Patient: sex F, age 58
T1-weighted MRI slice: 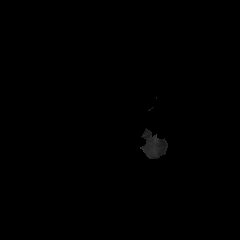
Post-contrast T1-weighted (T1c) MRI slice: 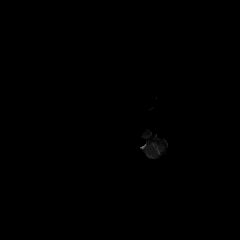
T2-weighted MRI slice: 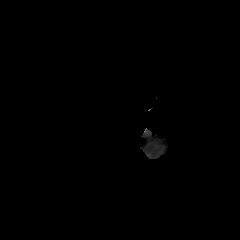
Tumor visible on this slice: no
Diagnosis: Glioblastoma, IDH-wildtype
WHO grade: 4